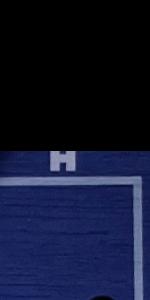
Label: Empty